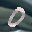
Label: 0